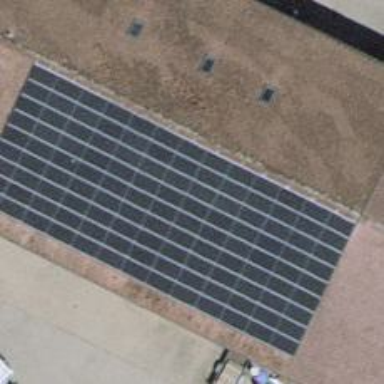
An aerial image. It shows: Solar power generator with photovoltaic panels.